Interaction volume radius: 5 \u00c5
Interaction volume height: 30 \u00c5
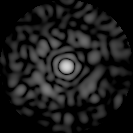
Disorder parameter: 0.8376